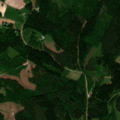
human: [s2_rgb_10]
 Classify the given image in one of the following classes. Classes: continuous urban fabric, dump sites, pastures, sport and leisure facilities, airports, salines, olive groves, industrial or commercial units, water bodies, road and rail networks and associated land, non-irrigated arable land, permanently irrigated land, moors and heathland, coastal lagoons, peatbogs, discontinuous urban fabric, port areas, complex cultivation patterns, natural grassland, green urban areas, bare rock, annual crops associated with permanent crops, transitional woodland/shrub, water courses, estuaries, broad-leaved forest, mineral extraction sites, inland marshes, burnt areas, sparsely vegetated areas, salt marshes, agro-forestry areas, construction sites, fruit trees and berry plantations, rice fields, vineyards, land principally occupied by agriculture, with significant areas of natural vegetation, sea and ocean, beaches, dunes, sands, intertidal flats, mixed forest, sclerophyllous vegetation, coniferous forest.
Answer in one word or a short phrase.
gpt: coniferous forest, mixed forest